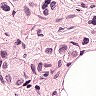
Metastatic tissue present: yes